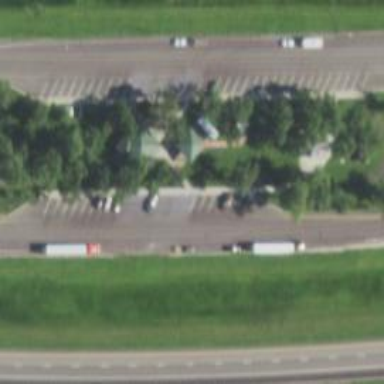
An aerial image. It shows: Rest area along the road.